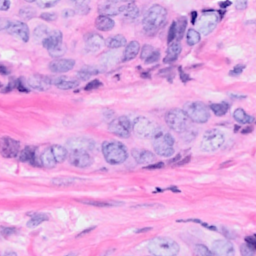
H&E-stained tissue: Breast